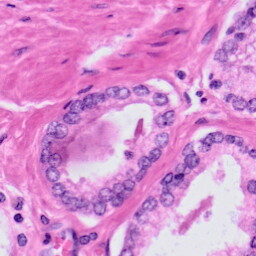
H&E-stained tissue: Prostate